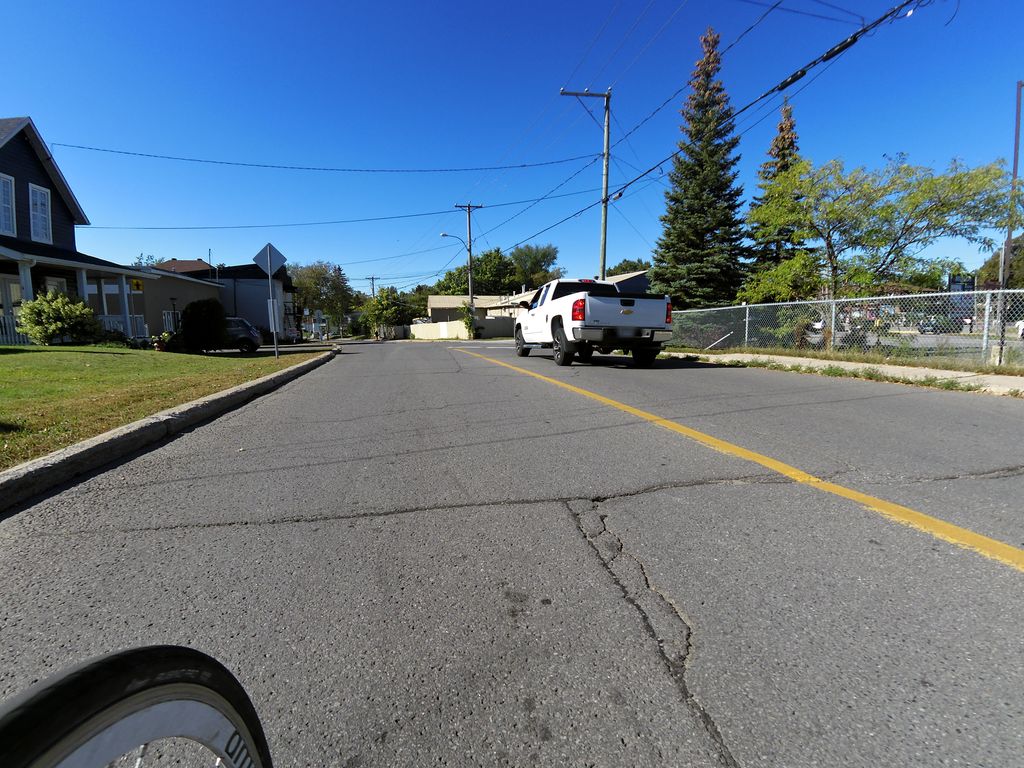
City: ottawa-gatineau